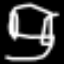
Label: The Eiffel Tower